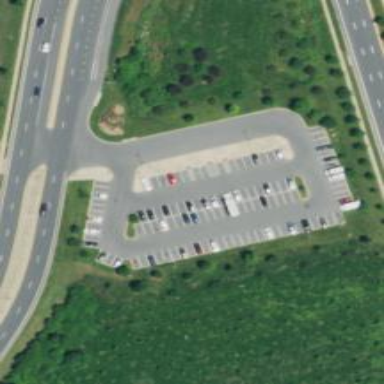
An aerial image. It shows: Parking space.